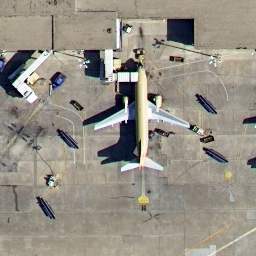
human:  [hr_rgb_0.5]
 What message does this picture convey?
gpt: airplane